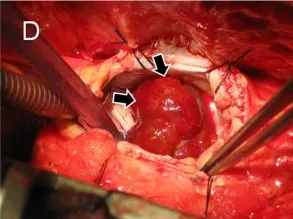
Intra-operative Images of Giant Right Coronary Artery Aneurysm Resection. (D) Intraluminal thrombus (arrows) adherent to the intimal layer of the giant aneurysm.
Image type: medical_photograph (other_medical_photograph)